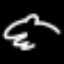
Label: frog